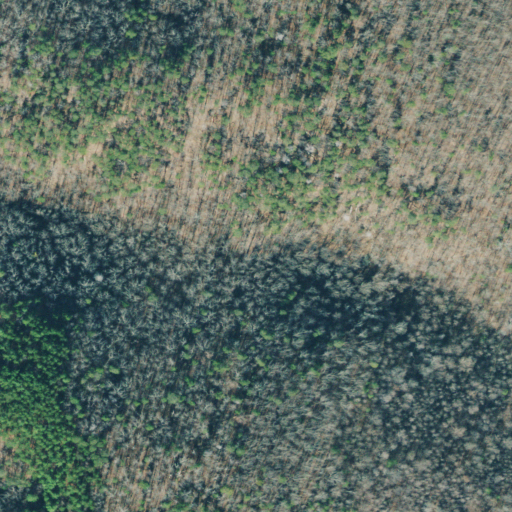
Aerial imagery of gap in Georgia named Shaw Gap containing deciduous forest, evergreen forest, and mixed forest